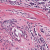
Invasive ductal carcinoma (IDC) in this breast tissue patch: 1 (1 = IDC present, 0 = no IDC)